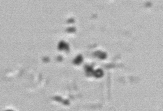
Label: Phaeocystis_debris